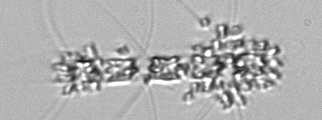
Label: Chaetoceros_didymus_TAG_external_flagellate